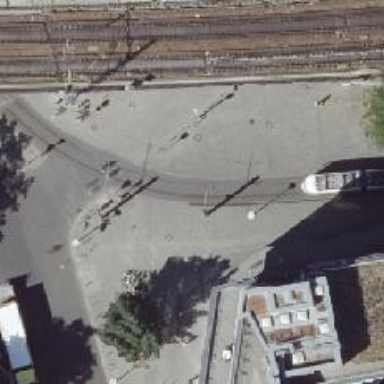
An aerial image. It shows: Tram railway with electrified contact lines.